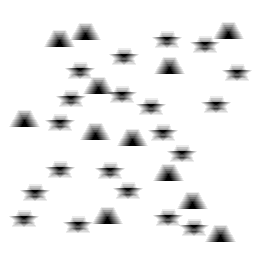
Squares: 0
Triangles: 12
Stars: 20
Total shapes: 32